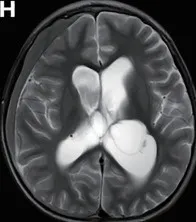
Clinicopathologic features of patient. And T2- weighted.
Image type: radiology (mri)